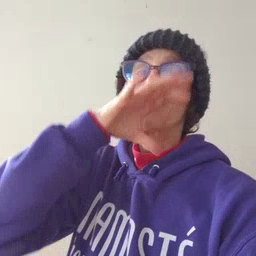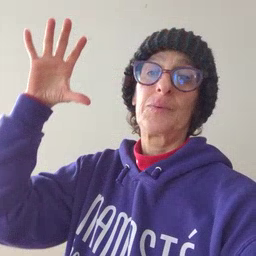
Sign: balloon